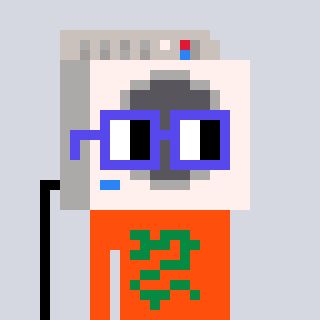
a pixel art character with square blue glasses, a washing machine-shaped head and a orange-colored body on a cool background